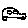
Label: car